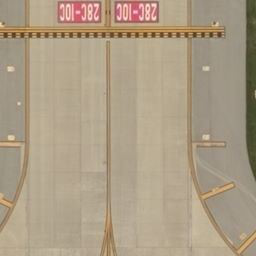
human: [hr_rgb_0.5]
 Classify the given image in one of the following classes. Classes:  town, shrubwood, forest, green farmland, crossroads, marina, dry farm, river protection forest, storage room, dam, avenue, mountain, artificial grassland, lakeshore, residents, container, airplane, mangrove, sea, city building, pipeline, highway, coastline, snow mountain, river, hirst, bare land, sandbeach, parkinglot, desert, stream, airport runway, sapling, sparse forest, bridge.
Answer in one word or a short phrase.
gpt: airport runway